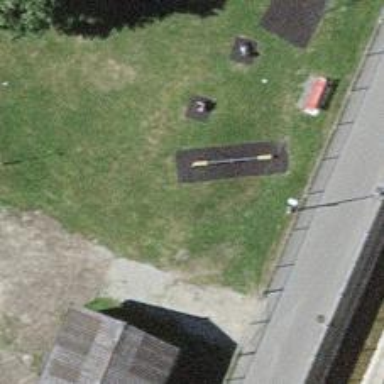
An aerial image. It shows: Playground area for leisure activities on the land.